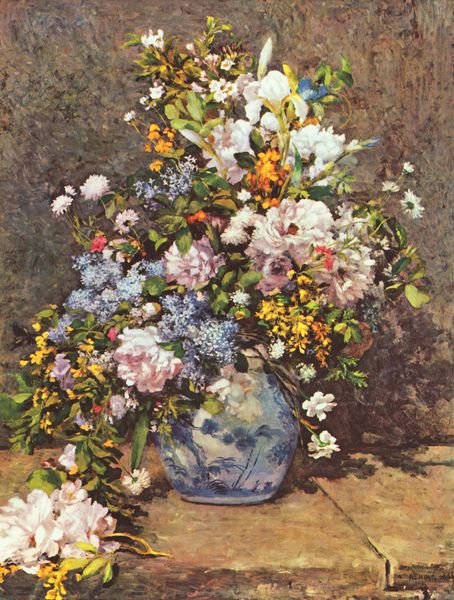
Titel: Stilleben mit großer Blumenvase
Künstler: Pierre Auguste Renoir
Standort: Cambridge (Massachusetts)
Institution: Fogg Art Museum
Schlagwörter: blau, blätter, gemälde, schatten, wasser, weiß, aquarell, gelb, grün, ocker, blume, blumen, braun, bunt, grau, hell, hintergrund, holz, licht, orange, renoir, schwarz, tisch, ölbild, blüte, blüten, rose, rosen, rot, wiese, beige, expressionismus, malerei, muster, ornament, wand, stehen, stein, steine, signatur, öl, feld, natur, spiegelung, sonne, boden, gold, realismus, blatt, pflanze, pflanzen, hübsch, rosa, garten, keramik, krug, stilleben, stillleben, ton, vase, blumentopf, löwenzahn, topf, farbig, sommer, liegen, blumenvase, schlagschatten, naturalismus, pflaster, farben, sonnenlicht, mauer, farbe, lila, violett, klein, ölgemälde, wild, tulpen, strauss, bretter, stil, platte, gesteck, frühling, flieder, leuchten, blumenstrauss, bouquet, kante, stile, vanitas, gefäß, porzellan, groß, blumenstillleben, mohn, stengel, tupfer, ölmalerei, flora, lilie, nelke, chinesisch, china, duft, knospe, iris, pfingstrosen, üppig, fuge, platten, nelken, lilien, wiesenblumen, porzelan, gänseblümchen, farbtupfer, dekorativ, steinplatten, rille, bauchig, steinzeug, riss, blütenpracht, monticelli, glb, delft, hintergrunf, sommerblumen, blimen, przellan, über, bkume, verzierun, ritze, öf, chinesenmuster, nelkel, 1900, minkvase